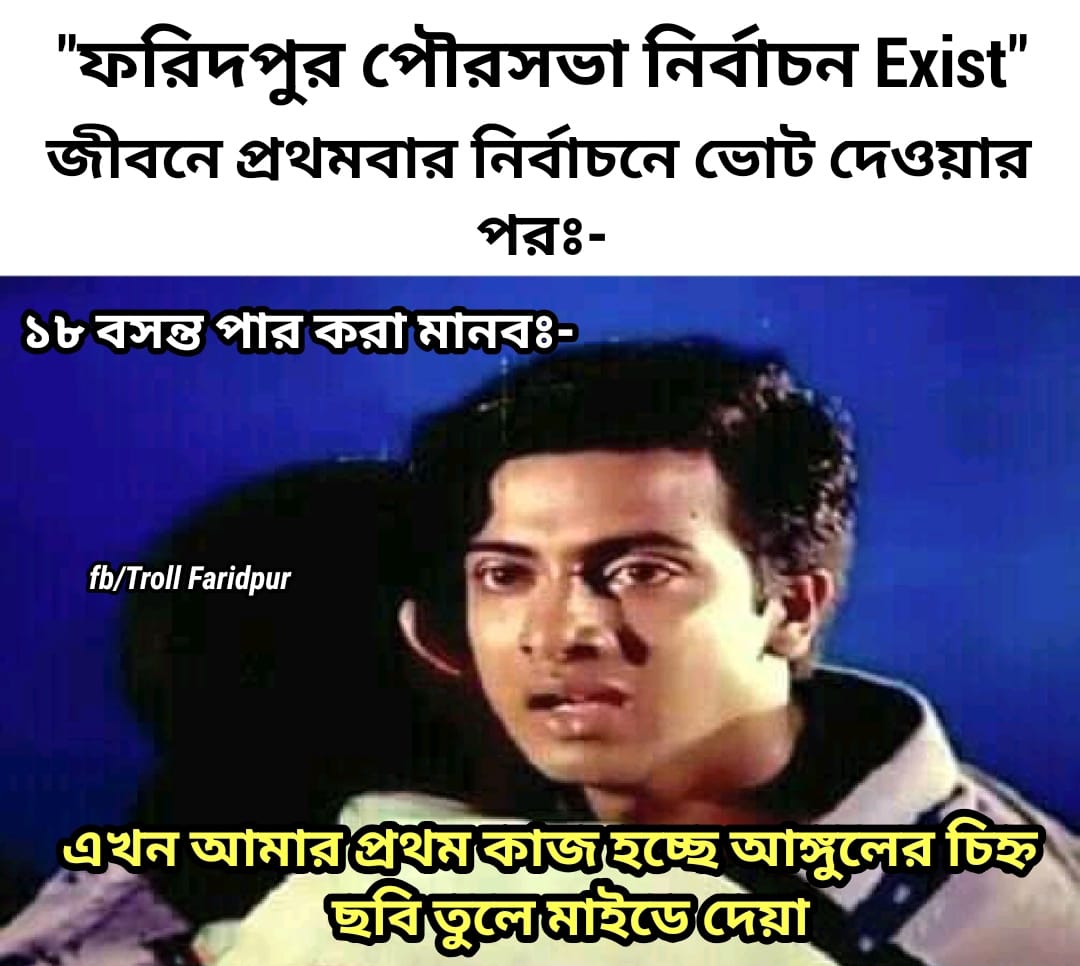
Caption: " ফরিদপুর পৌরসভা নির্বাচন Exist "   জীবনে প্রথমবার নির্বাচনে ভোট দেওয়ার পরঃ-     ১৮ বসন্ত পার করা মানবঃ-        এখন আমার প্রথম কাজ হচ্ছে আঙ্গুলের চিহ্ন ছবি তুলে মাইডে দেয়া
Label: non-hate